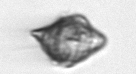
Label: Kryptoperidinium_triquetrum